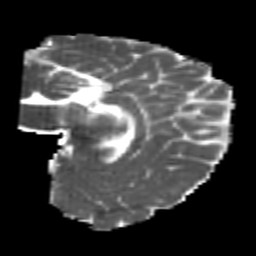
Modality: MD
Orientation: sagittal
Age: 25
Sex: female
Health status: healthy
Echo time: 0.074 s